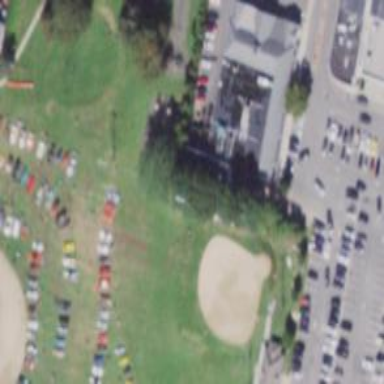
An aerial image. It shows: Baseball pitch for leisure land.